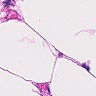
Metastatic tissue present: no